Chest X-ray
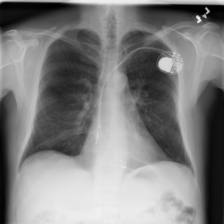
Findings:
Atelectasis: negative
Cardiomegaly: negative
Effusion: negative
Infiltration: negative
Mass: negative
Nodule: negative
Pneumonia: negative
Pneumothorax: negative
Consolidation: negative
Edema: negative
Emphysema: negative
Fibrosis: negative
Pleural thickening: negative
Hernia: negative